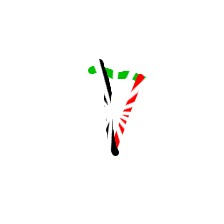
Shape: triangle